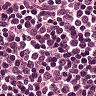
Metastatic tissue present: no